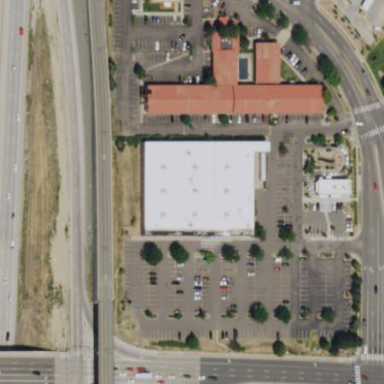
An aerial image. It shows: Retail building.